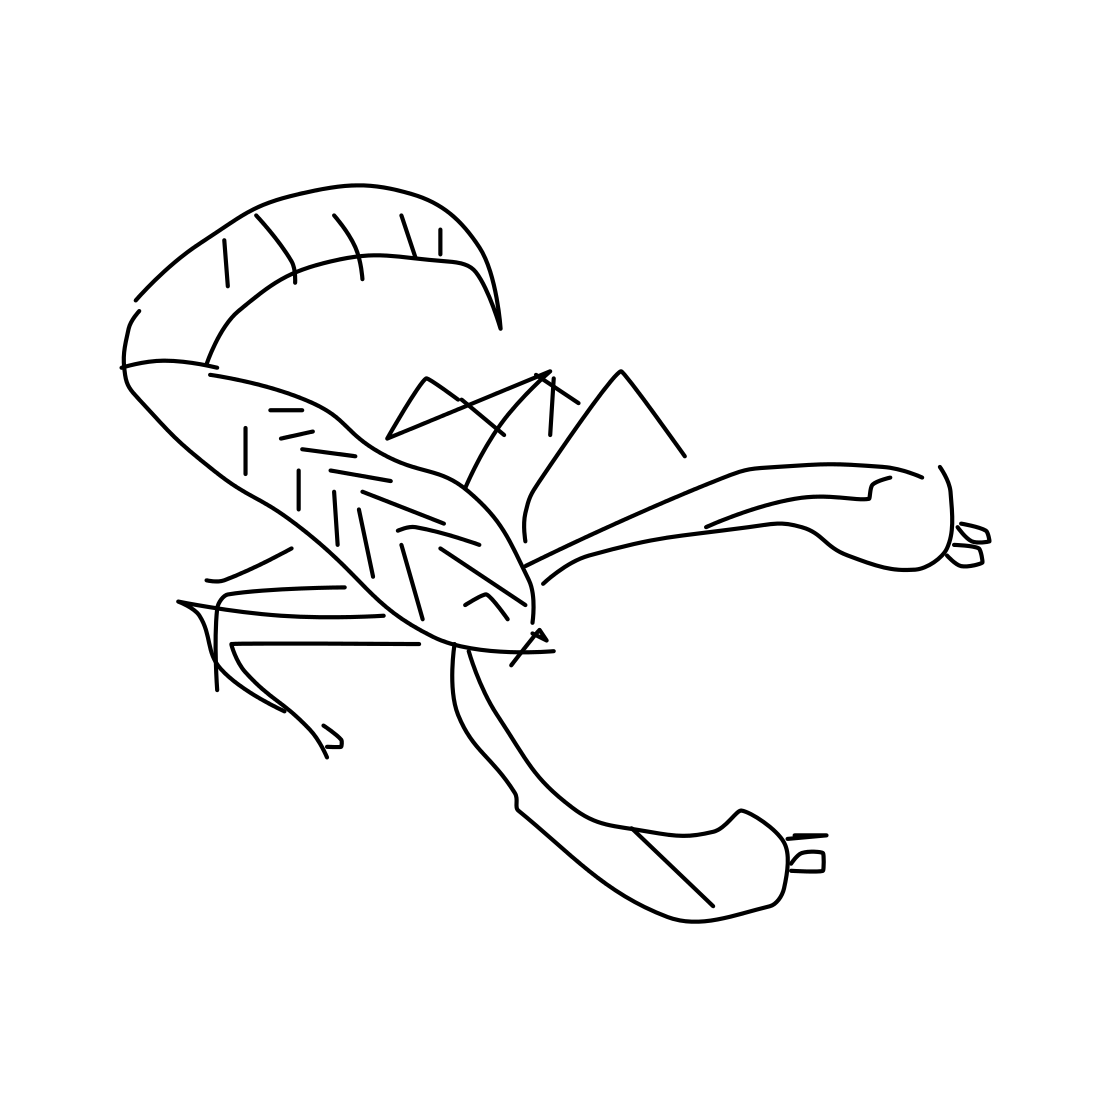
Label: scorpion